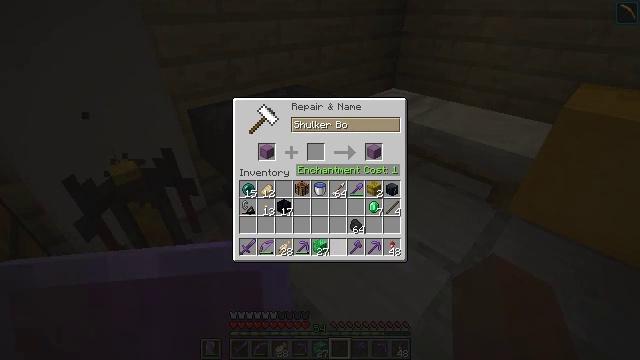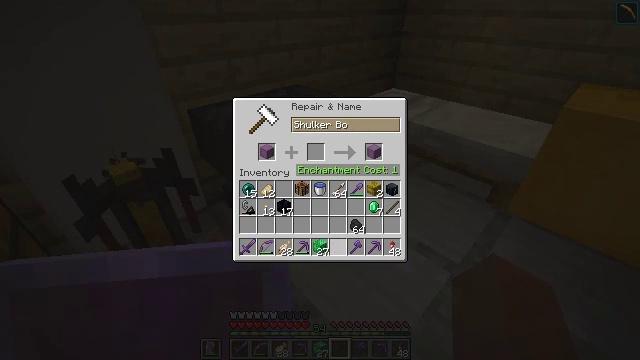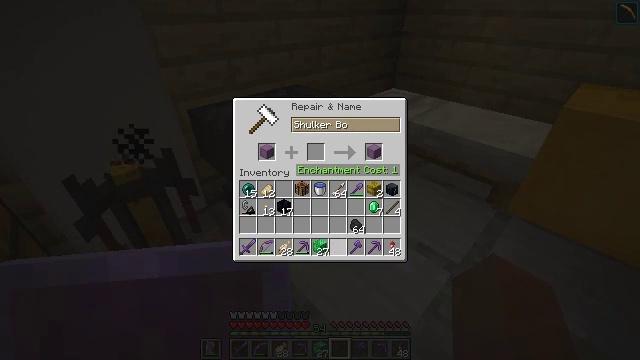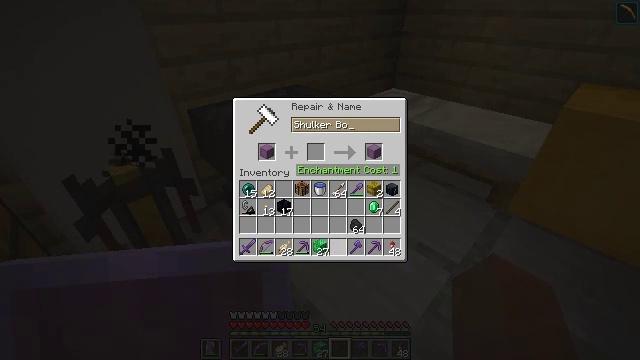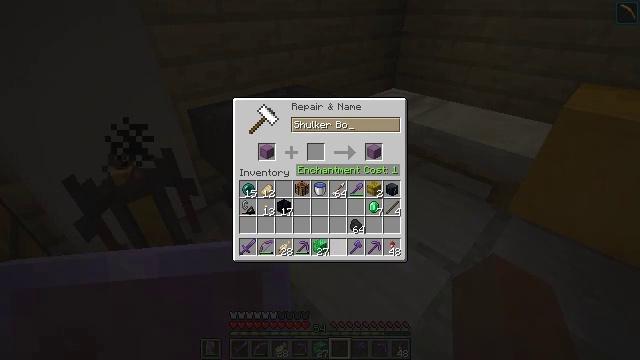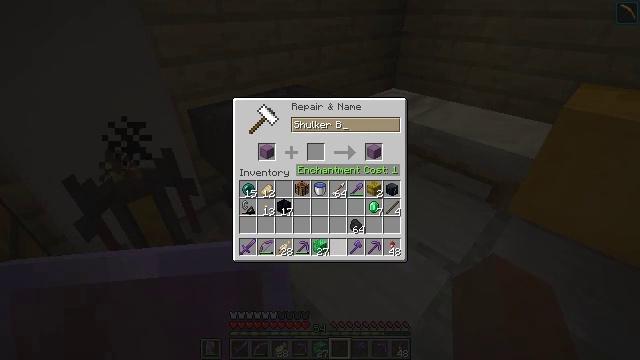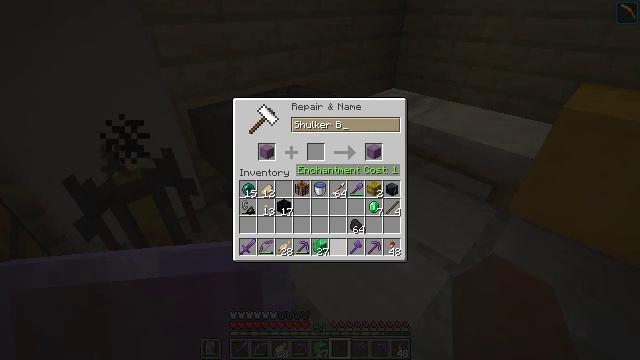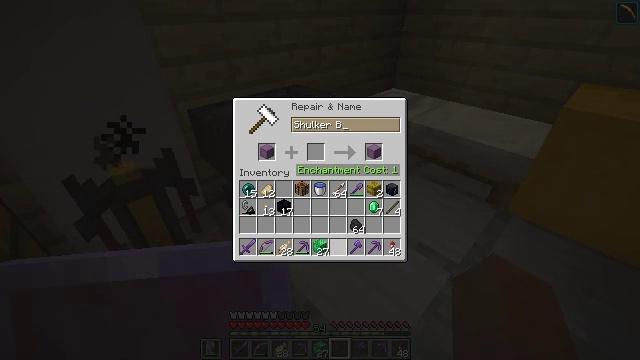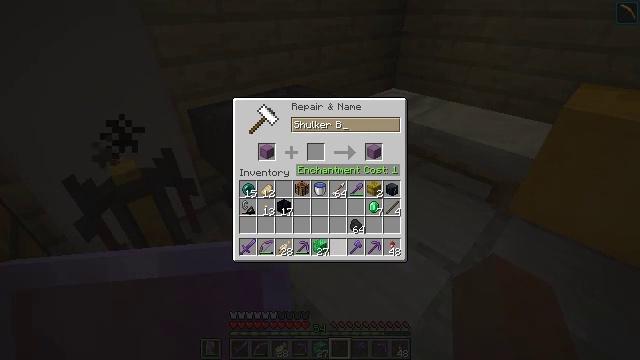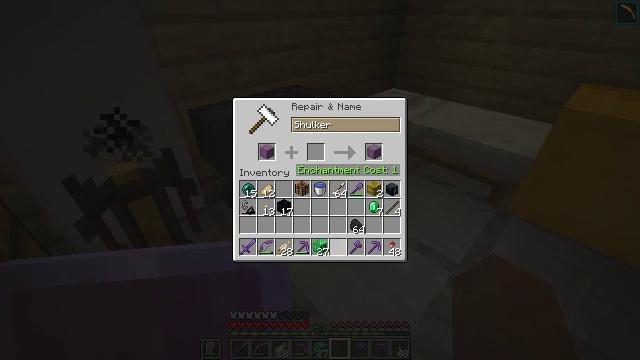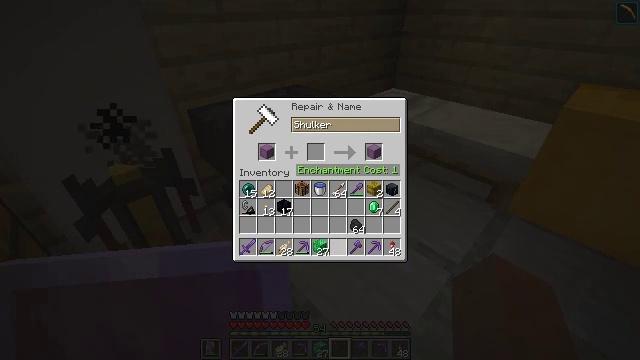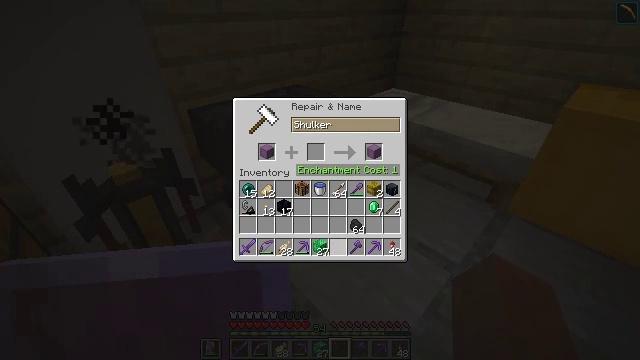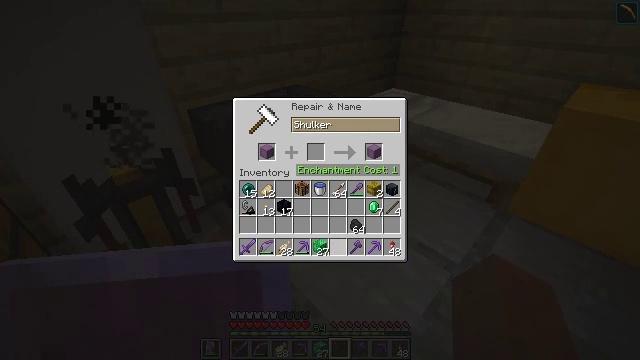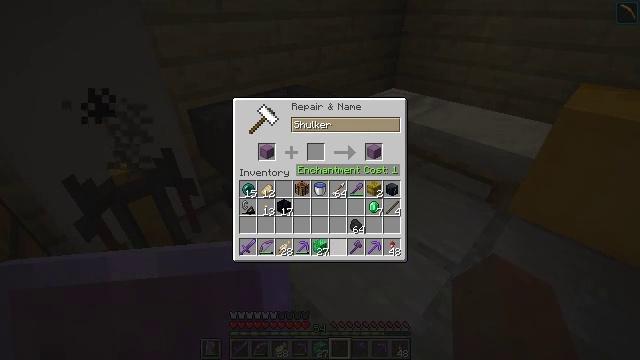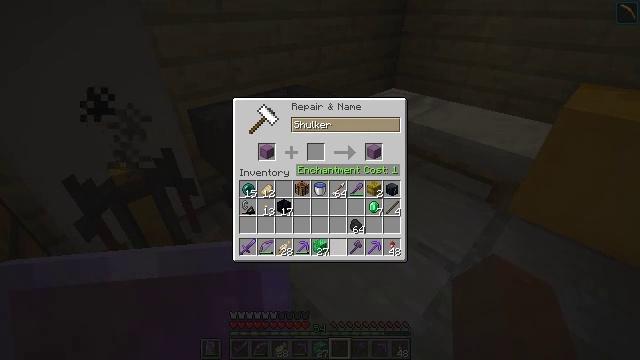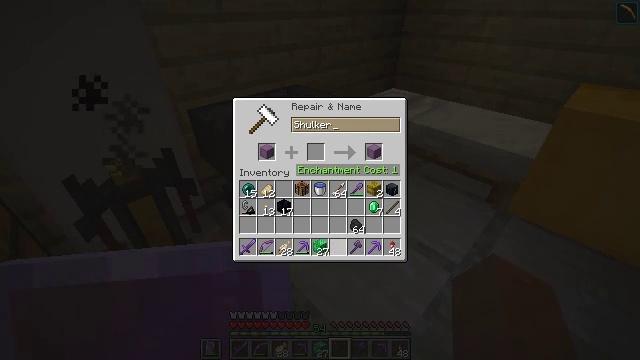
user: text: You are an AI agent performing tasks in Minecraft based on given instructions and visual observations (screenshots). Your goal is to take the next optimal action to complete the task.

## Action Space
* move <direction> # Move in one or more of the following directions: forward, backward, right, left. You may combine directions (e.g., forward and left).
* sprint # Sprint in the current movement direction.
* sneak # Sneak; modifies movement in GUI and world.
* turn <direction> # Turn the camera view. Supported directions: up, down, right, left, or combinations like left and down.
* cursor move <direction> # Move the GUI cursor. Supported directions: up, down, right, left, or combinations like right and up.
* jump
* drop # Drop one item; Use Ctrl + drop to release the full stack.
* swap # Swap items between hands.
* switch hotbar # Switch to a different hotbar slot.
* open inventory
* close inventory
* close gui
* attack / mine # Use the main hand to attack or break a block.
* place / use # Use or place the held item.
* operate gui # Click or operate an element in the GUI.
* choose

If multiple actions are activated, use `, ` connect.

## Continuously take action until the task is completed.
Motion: motion action
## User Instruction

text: craft item lime shulker box
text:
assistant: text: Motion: no_op
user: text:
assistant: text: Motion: no_op
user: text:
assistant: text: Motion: no_op
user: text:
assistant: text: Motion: no_op
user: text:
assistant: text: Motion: no_op
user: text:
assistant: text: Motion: no_op
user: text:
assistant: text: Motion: no_op
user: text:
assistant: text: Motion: no_op
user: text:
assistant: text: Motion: no_op
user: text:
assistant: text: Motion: no_op
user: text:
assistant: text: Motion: no_op
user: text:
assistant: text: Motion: no_op
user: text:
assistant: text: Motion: no_op
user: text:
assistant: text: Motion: no_op
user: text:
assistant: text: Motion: no_op
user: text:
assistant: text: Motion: no_op
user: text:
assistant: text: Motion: no_op
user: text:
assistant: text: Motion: no_op
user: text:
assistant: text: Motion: no_op
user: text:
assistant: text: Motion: no_op
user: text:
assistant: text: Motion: no_op
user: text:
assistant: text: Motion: no_op
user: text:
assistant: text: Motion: no_op
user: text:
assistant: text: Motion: no_op
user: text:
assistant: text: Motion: no_op
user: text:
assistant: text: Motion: no_op
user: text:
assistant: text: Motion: no_op
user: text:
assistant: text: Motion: no_op
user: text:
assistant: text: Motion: no_op
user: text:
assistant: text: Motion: no_op